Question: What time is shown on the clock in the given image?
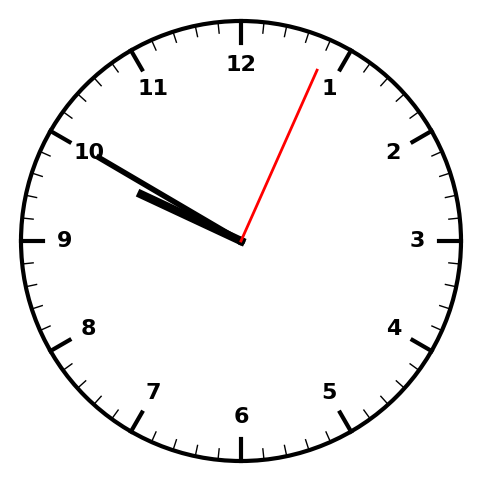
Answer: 09:50:04